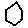
Label: hexagon